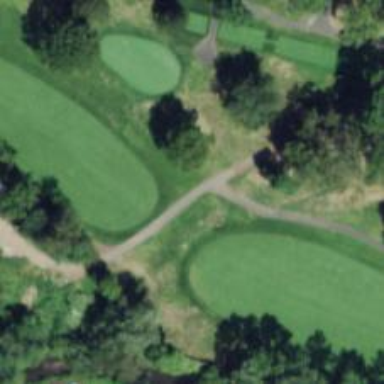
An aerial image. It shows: Path used for both walking and golf.